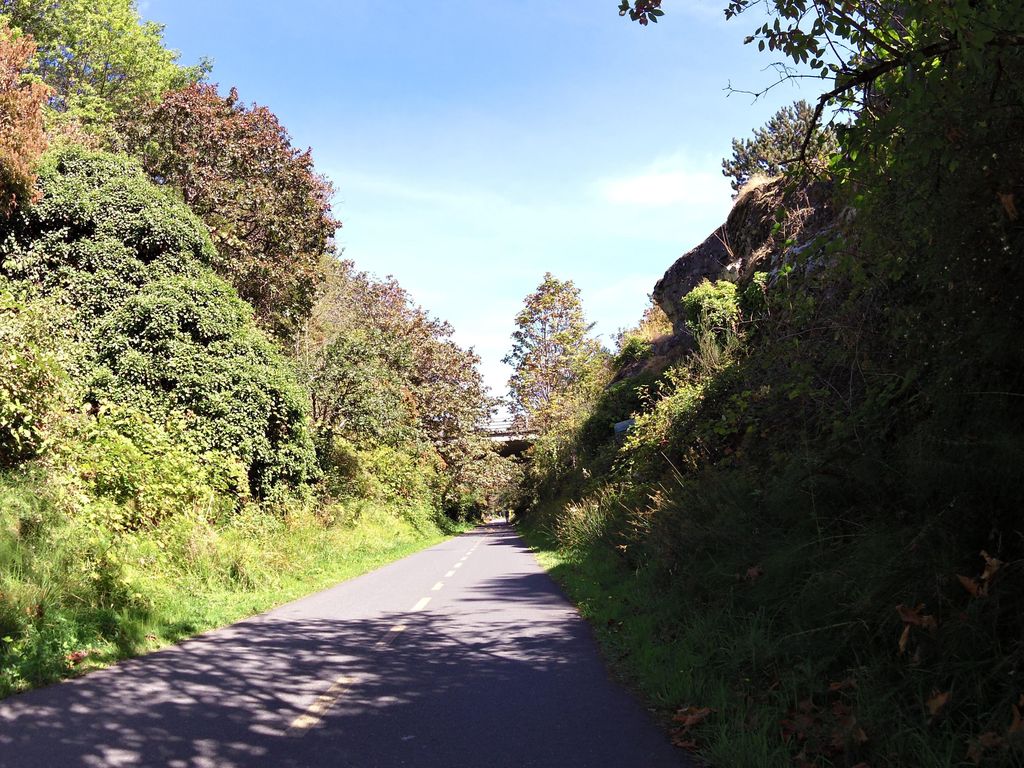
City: victoria